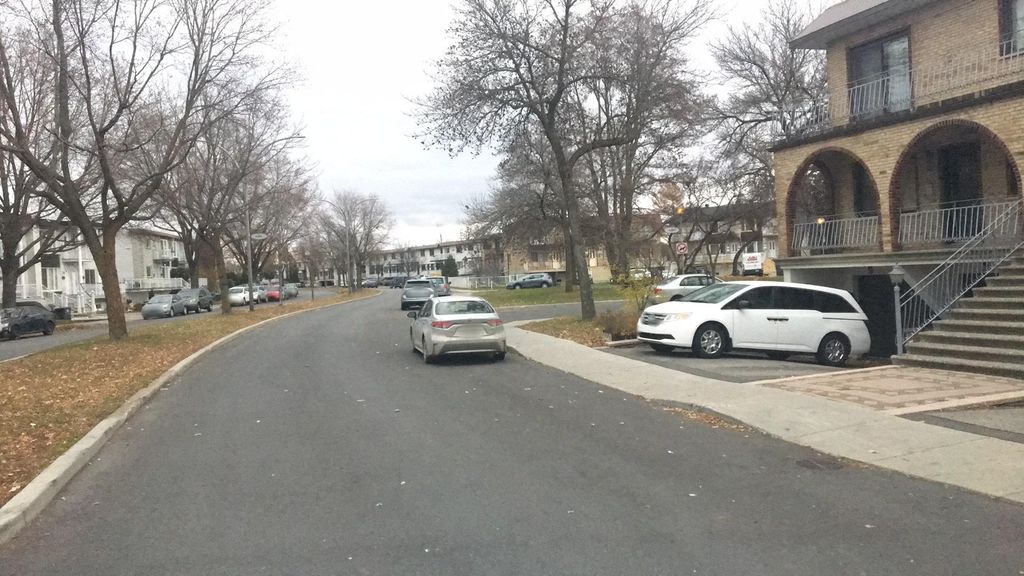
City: montreal